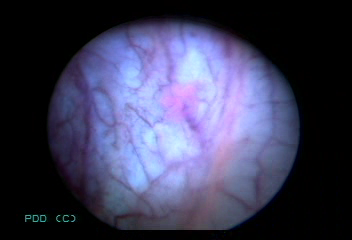
Modality: BLC
Class: Normal mucosa
Bladder cancer association: No